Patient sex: F
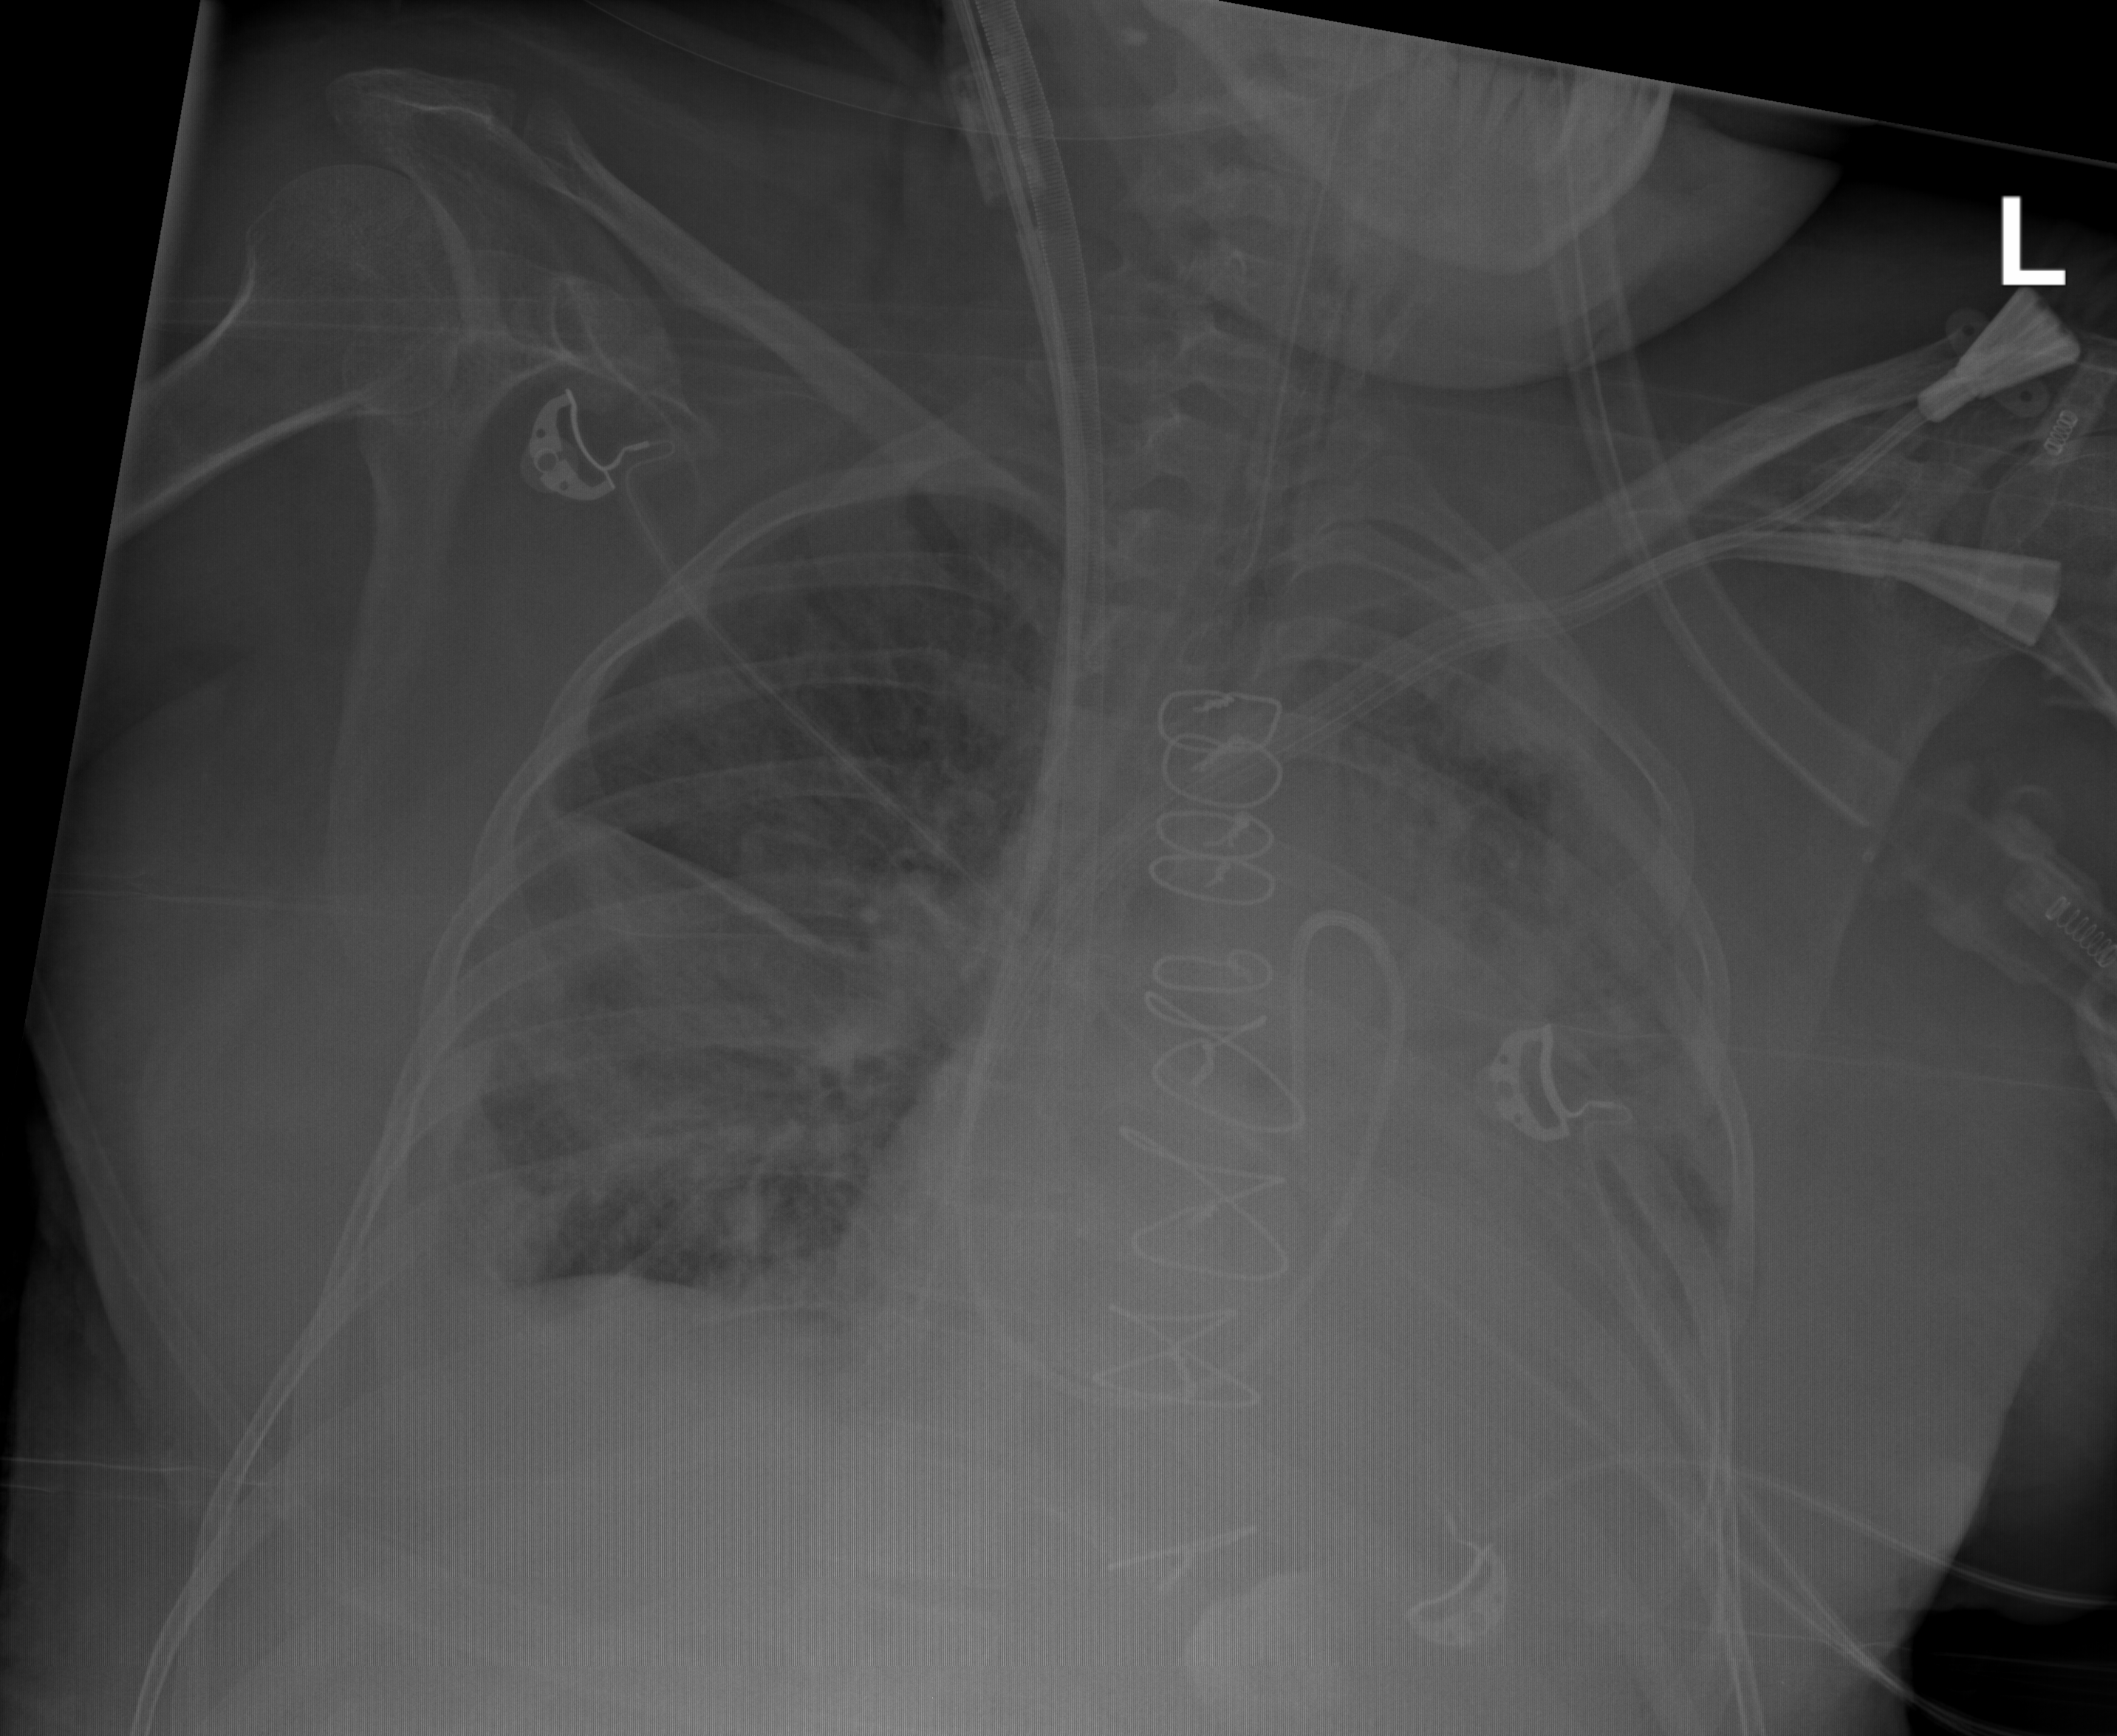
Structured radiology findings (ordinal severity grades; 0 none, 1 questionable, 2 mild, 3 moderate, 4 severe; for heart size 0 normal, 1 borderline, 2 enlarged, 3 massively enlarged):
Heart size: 2
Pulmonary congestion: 2
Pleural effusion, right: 3
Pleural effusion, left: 3
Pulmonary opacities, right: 3
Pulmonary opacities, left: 3
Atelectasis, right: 3
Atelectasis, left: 3